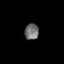
Tissue: prostate
Cell type: Fibroblasts
Senescence score: 0.7457
Nuclear area (px): 224
Mean DAPI intensity: 110.473